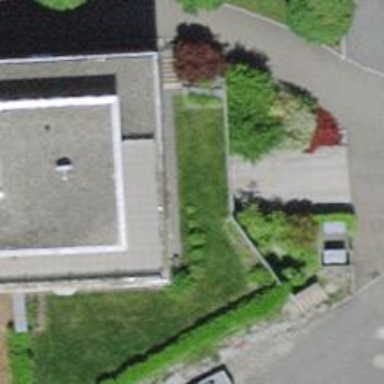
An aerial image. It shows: Retaining wall.